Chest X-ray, PA view. Patient: 61 years old, sex M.
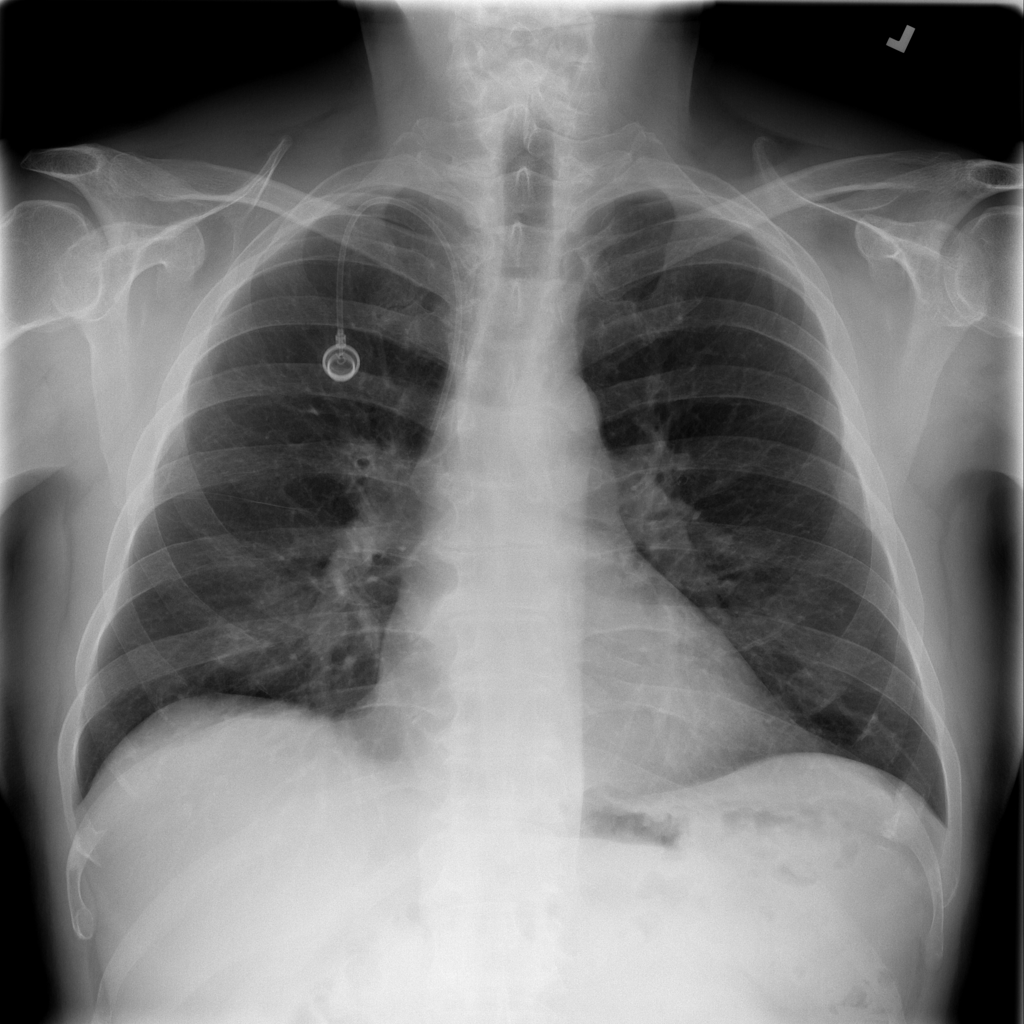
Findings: Infiltration